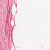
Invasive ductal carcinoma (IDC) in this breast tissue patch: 0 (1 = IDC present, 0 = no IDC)